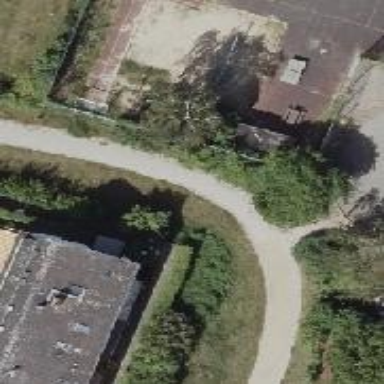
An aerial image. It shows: Footway along the road.